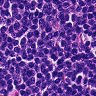
Metastatic tissue present: no